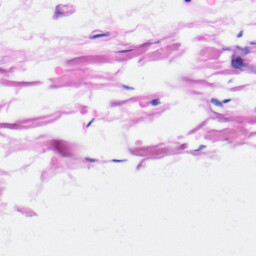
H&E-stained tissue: Heart